Chest X-ray:
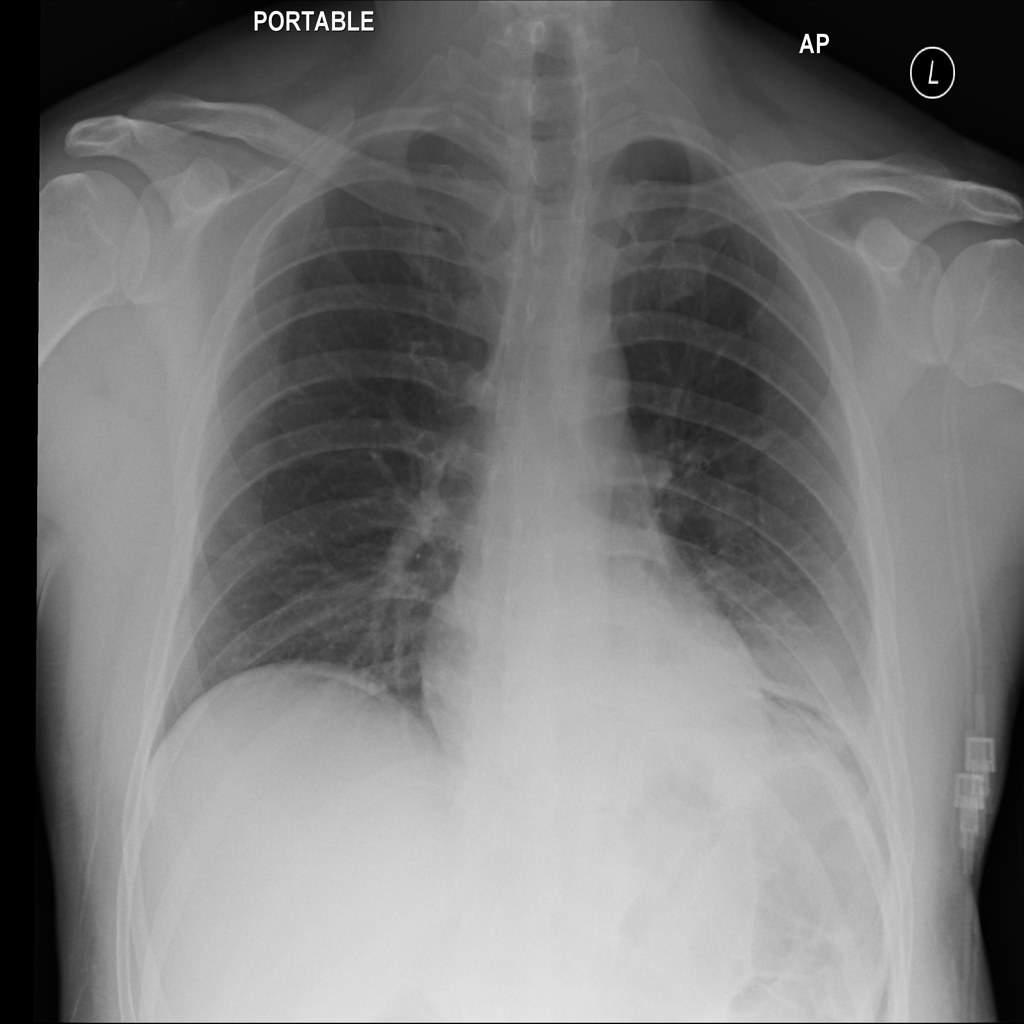
Findings: Consolidation, Effusion
No abnormal finding: no